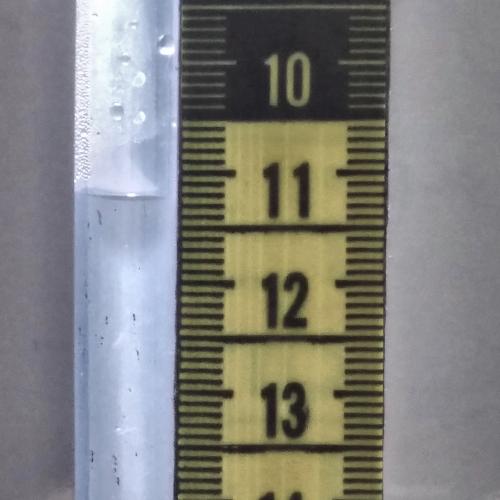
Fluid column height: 11.2 cm